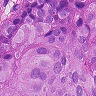
Metastatic tissue present: yes